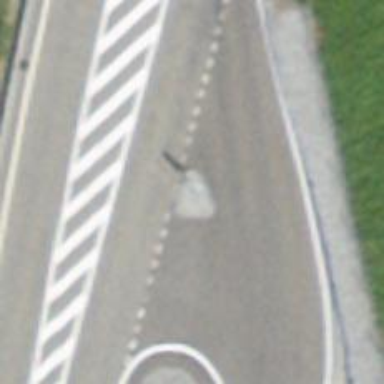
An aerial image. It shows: Traffic calming island.